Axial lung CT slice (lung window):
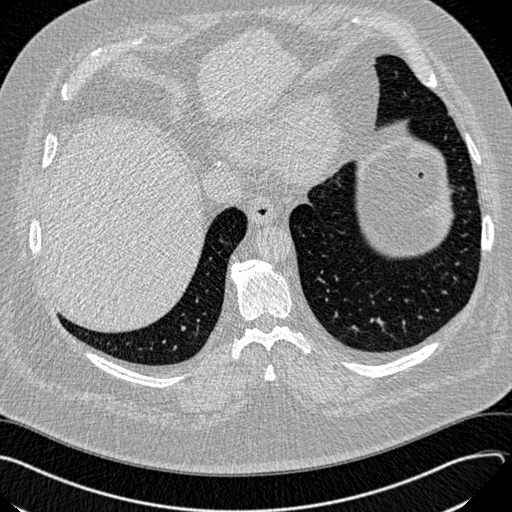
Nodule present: no